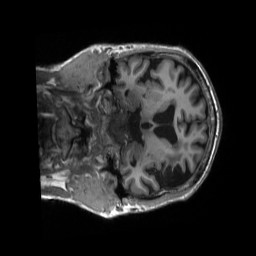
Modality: T1w
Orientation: coronal
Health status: ill
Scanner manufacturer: siemens
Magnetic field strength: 3 T
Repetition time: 2.3 s
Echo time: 0.00296 s